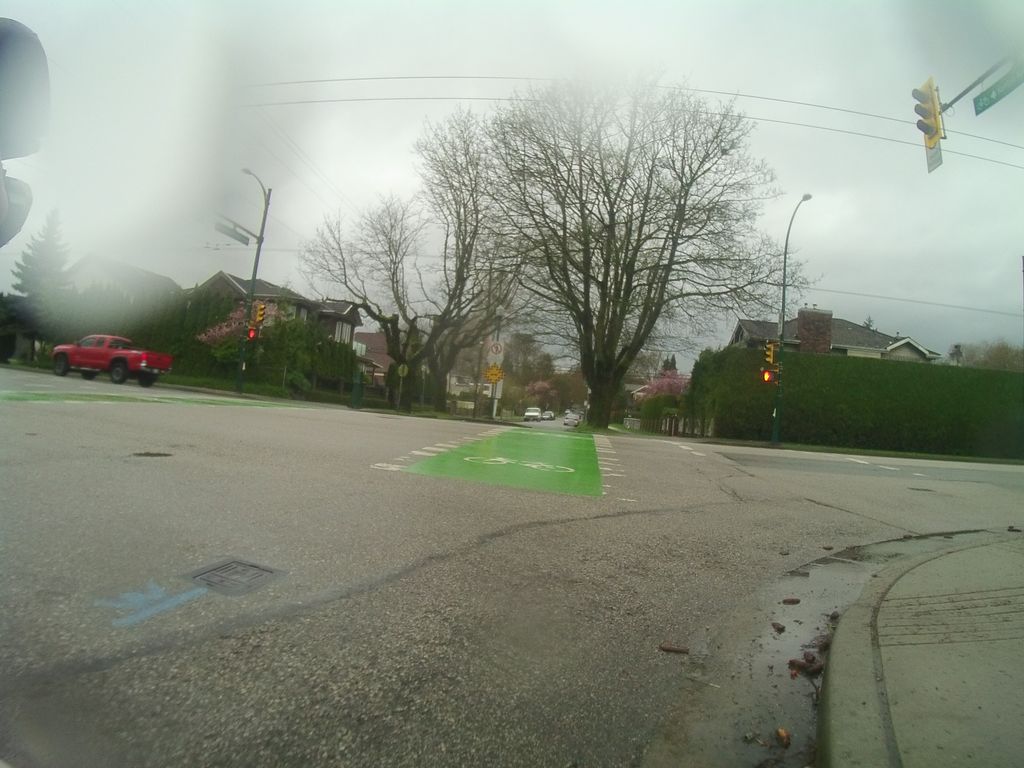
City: vancouver